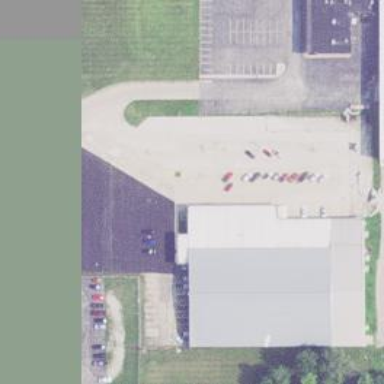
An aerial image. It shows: Building that houses bowling alley.